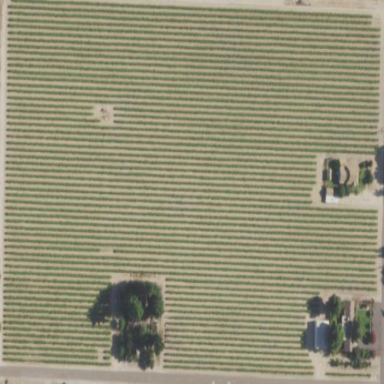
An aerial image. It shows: Vineyard where grapes are grown.